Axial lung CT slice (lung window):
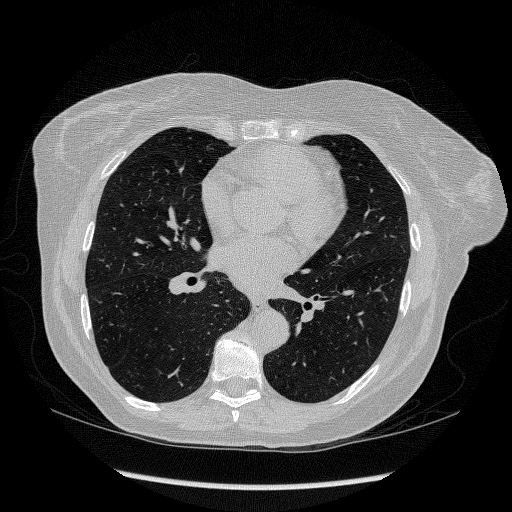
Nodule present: no